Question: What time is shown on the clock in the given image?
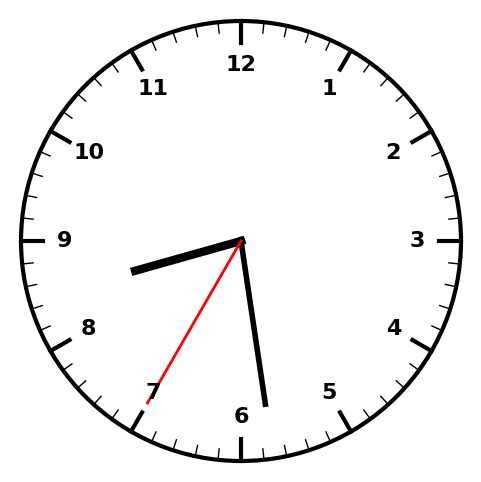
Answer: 08:28:35